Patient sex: F
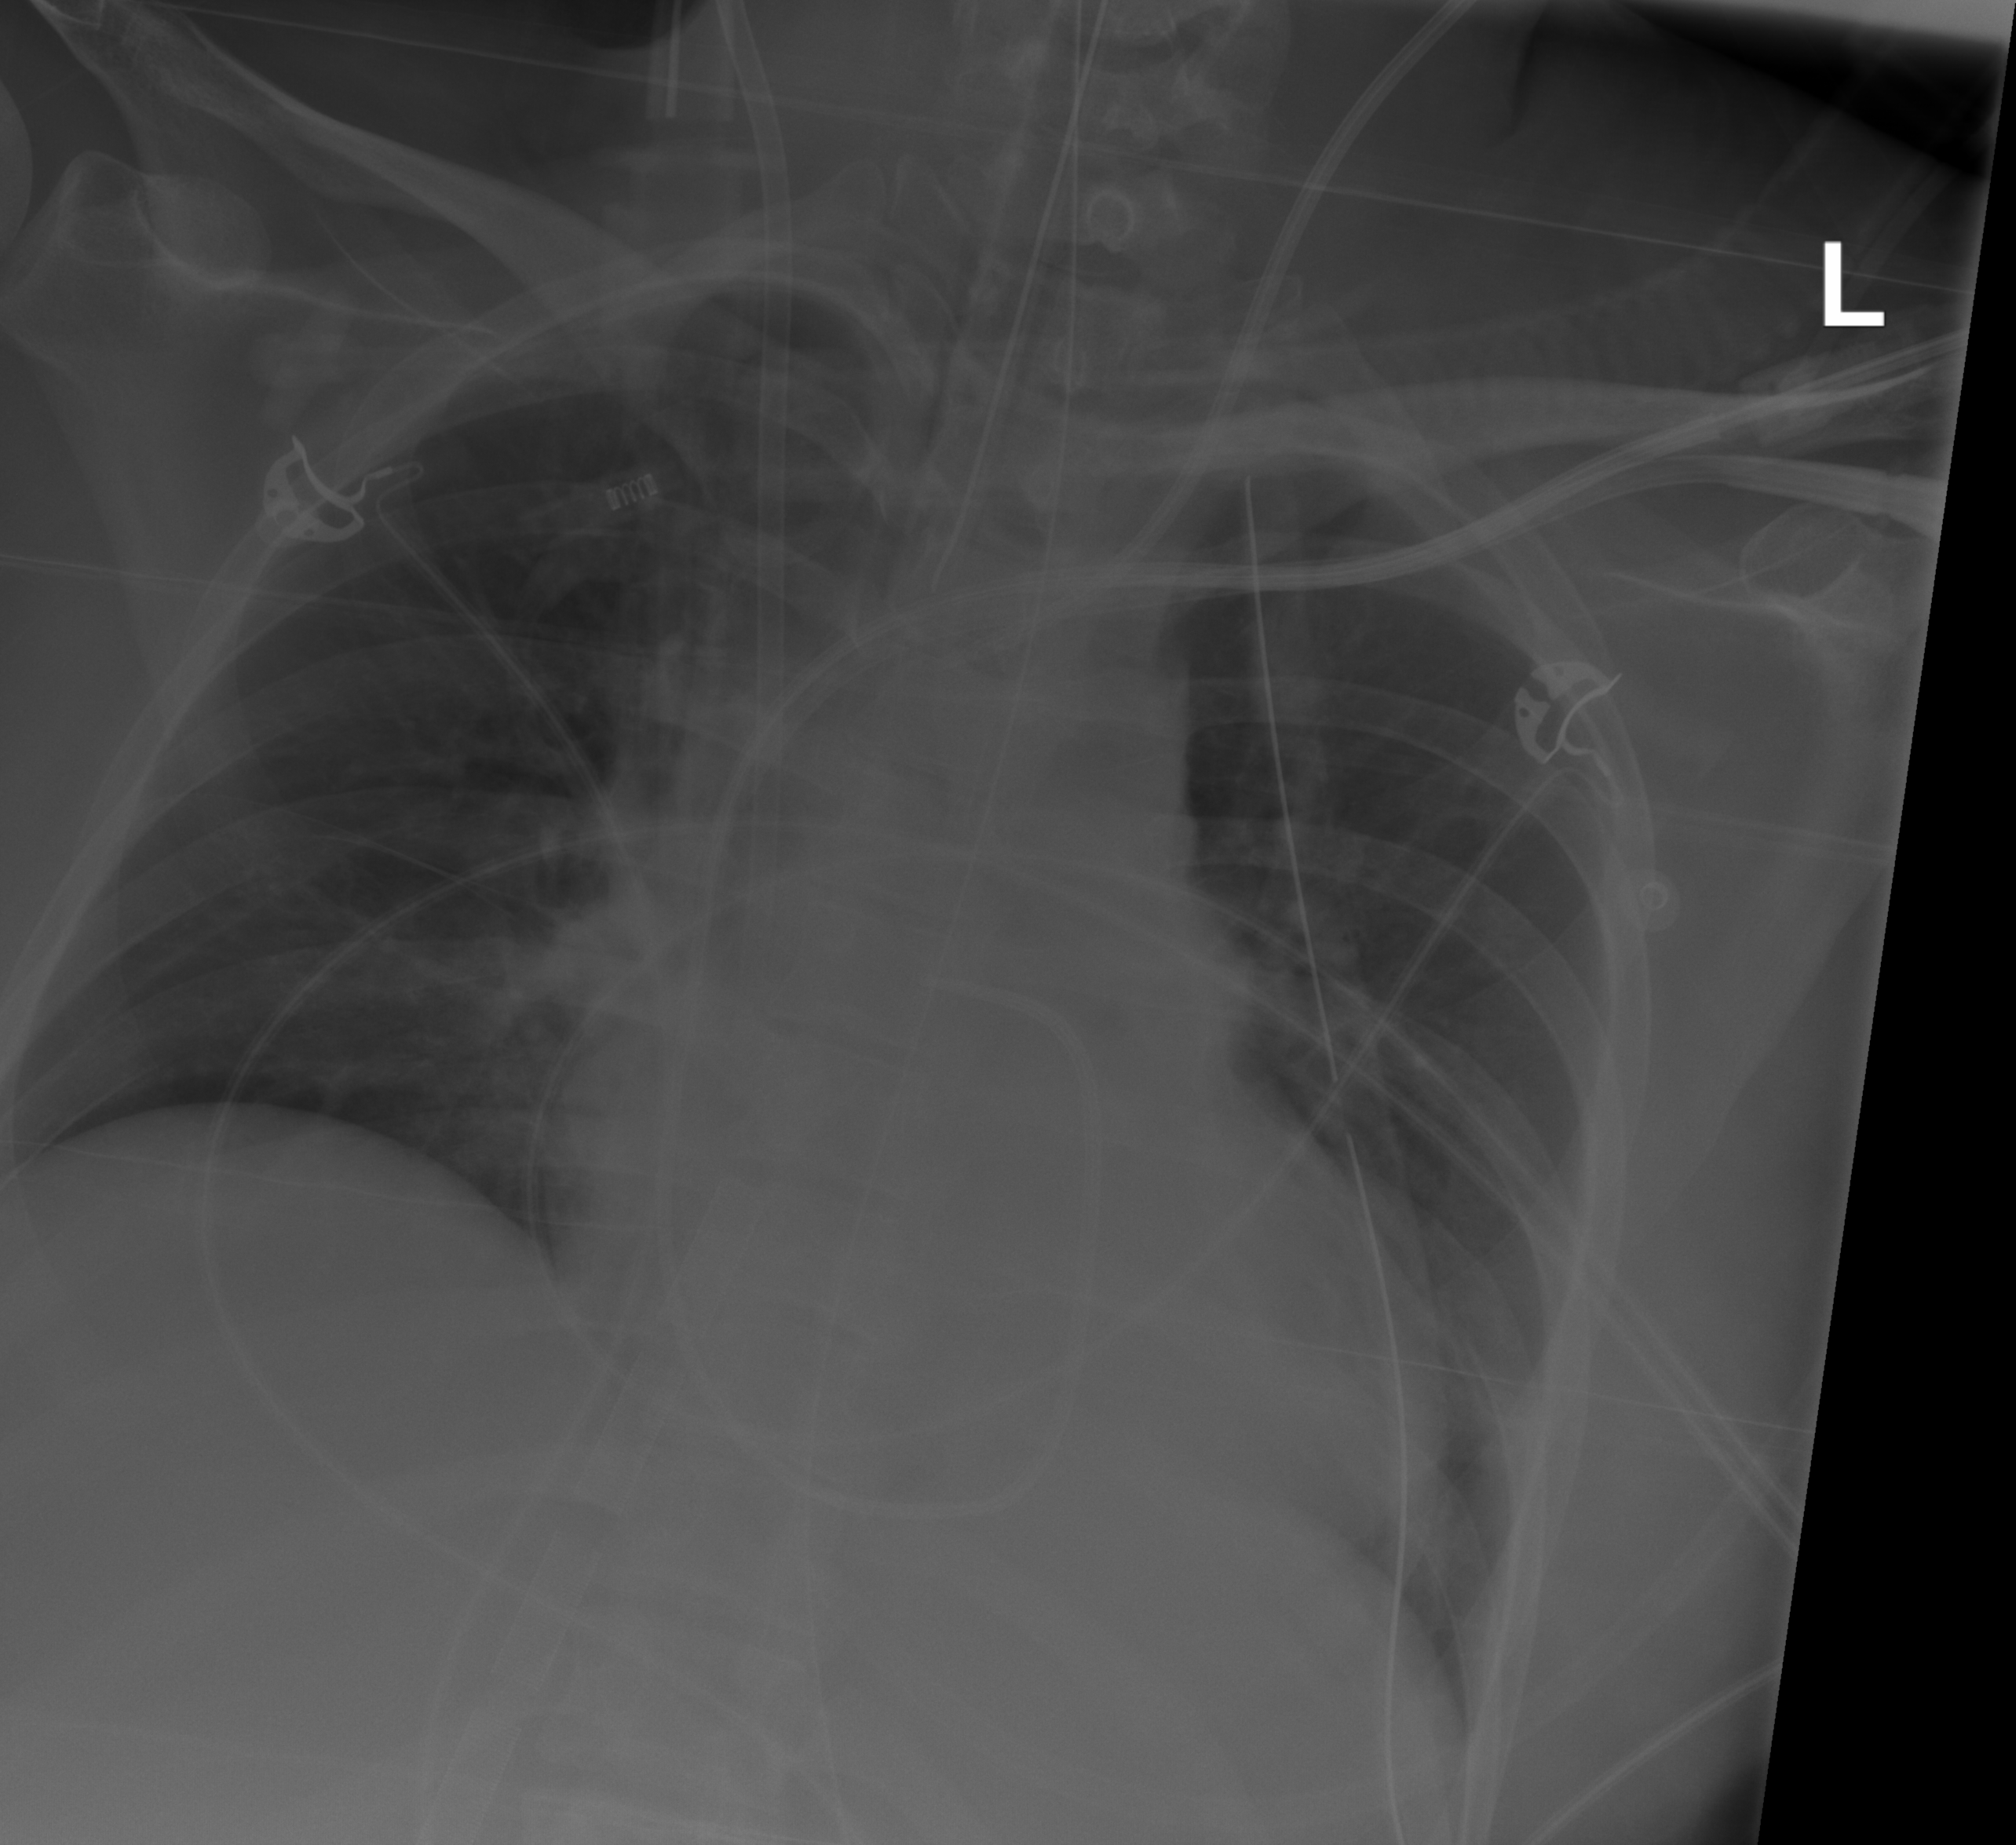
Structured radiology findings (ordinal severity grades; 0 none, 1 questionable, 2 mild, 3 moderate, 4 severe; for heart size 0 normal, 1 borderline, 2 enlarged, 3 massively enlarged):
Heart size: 2
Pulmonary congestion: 2
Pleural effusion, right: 0
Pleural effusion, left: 0
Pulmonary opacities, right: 0
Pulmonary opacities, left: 0
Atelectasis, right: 2
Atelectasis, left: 2